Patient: sex M, age 61
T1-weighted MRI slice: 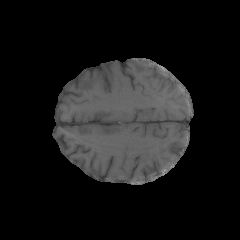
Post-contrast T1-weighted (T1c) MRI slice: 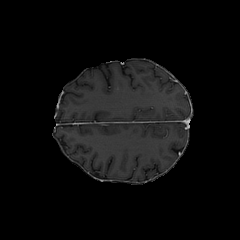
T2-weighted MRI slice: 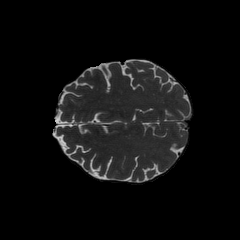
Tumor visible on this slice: no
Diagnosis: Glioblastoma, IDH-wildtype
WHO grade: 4